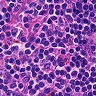
Metastatic tissue present: no